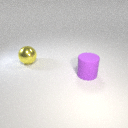
large yellow metal sphere to the left of large purple rubber cylinder